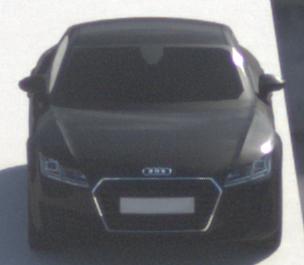
Make: Audi
Model: TT Coupé 1.8 TFSI
Detailed model: TT (8S) Coupé
Model produced from: 2015/08
Model produced until: 2018/06
Doors: 3
Color: black
Road condition: dry road
Daytime: morning or afternoon
Contrast: high contrast